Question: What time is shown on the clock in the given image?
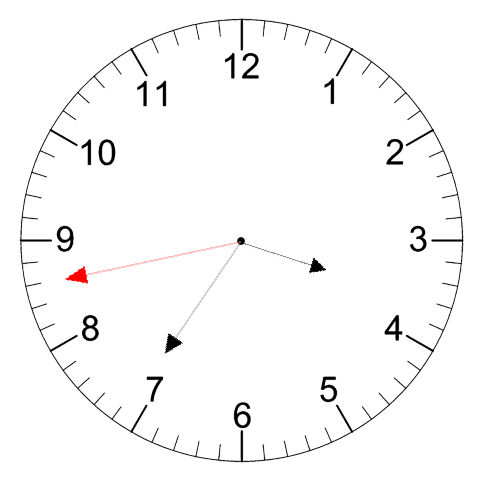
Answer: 03:35:43